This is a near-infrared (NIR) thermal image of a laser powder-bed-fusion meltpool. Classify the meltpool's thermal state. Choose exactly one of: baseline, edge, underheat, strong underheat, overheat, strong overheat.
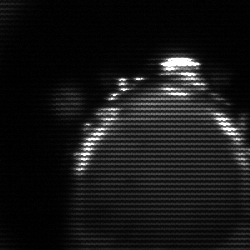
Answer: edge